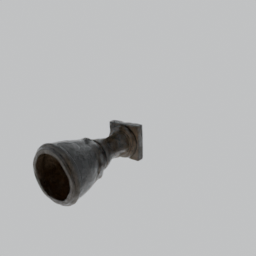
Label: decoration